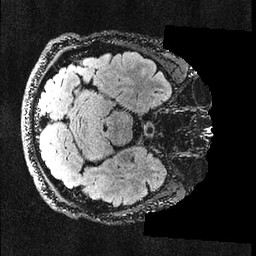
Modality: FLAIR
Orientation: axial
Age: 29
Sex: male
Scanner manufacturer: ge
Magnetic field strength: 3 T
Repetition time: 4.802 s
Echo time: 0.1164 s